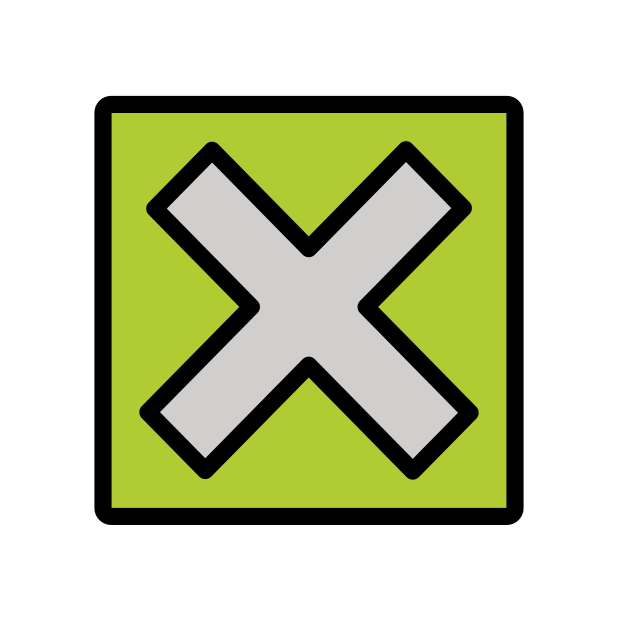
cross mark button